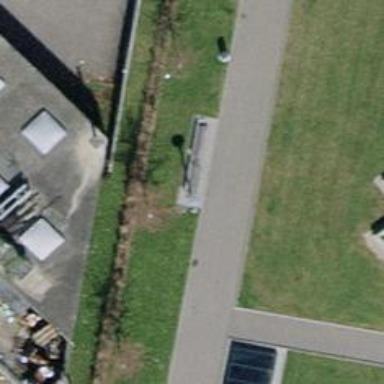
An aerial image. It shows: Bench for seating.